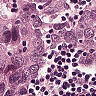
Metastatic tissue present: yes